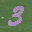
Label: 3